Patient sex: M
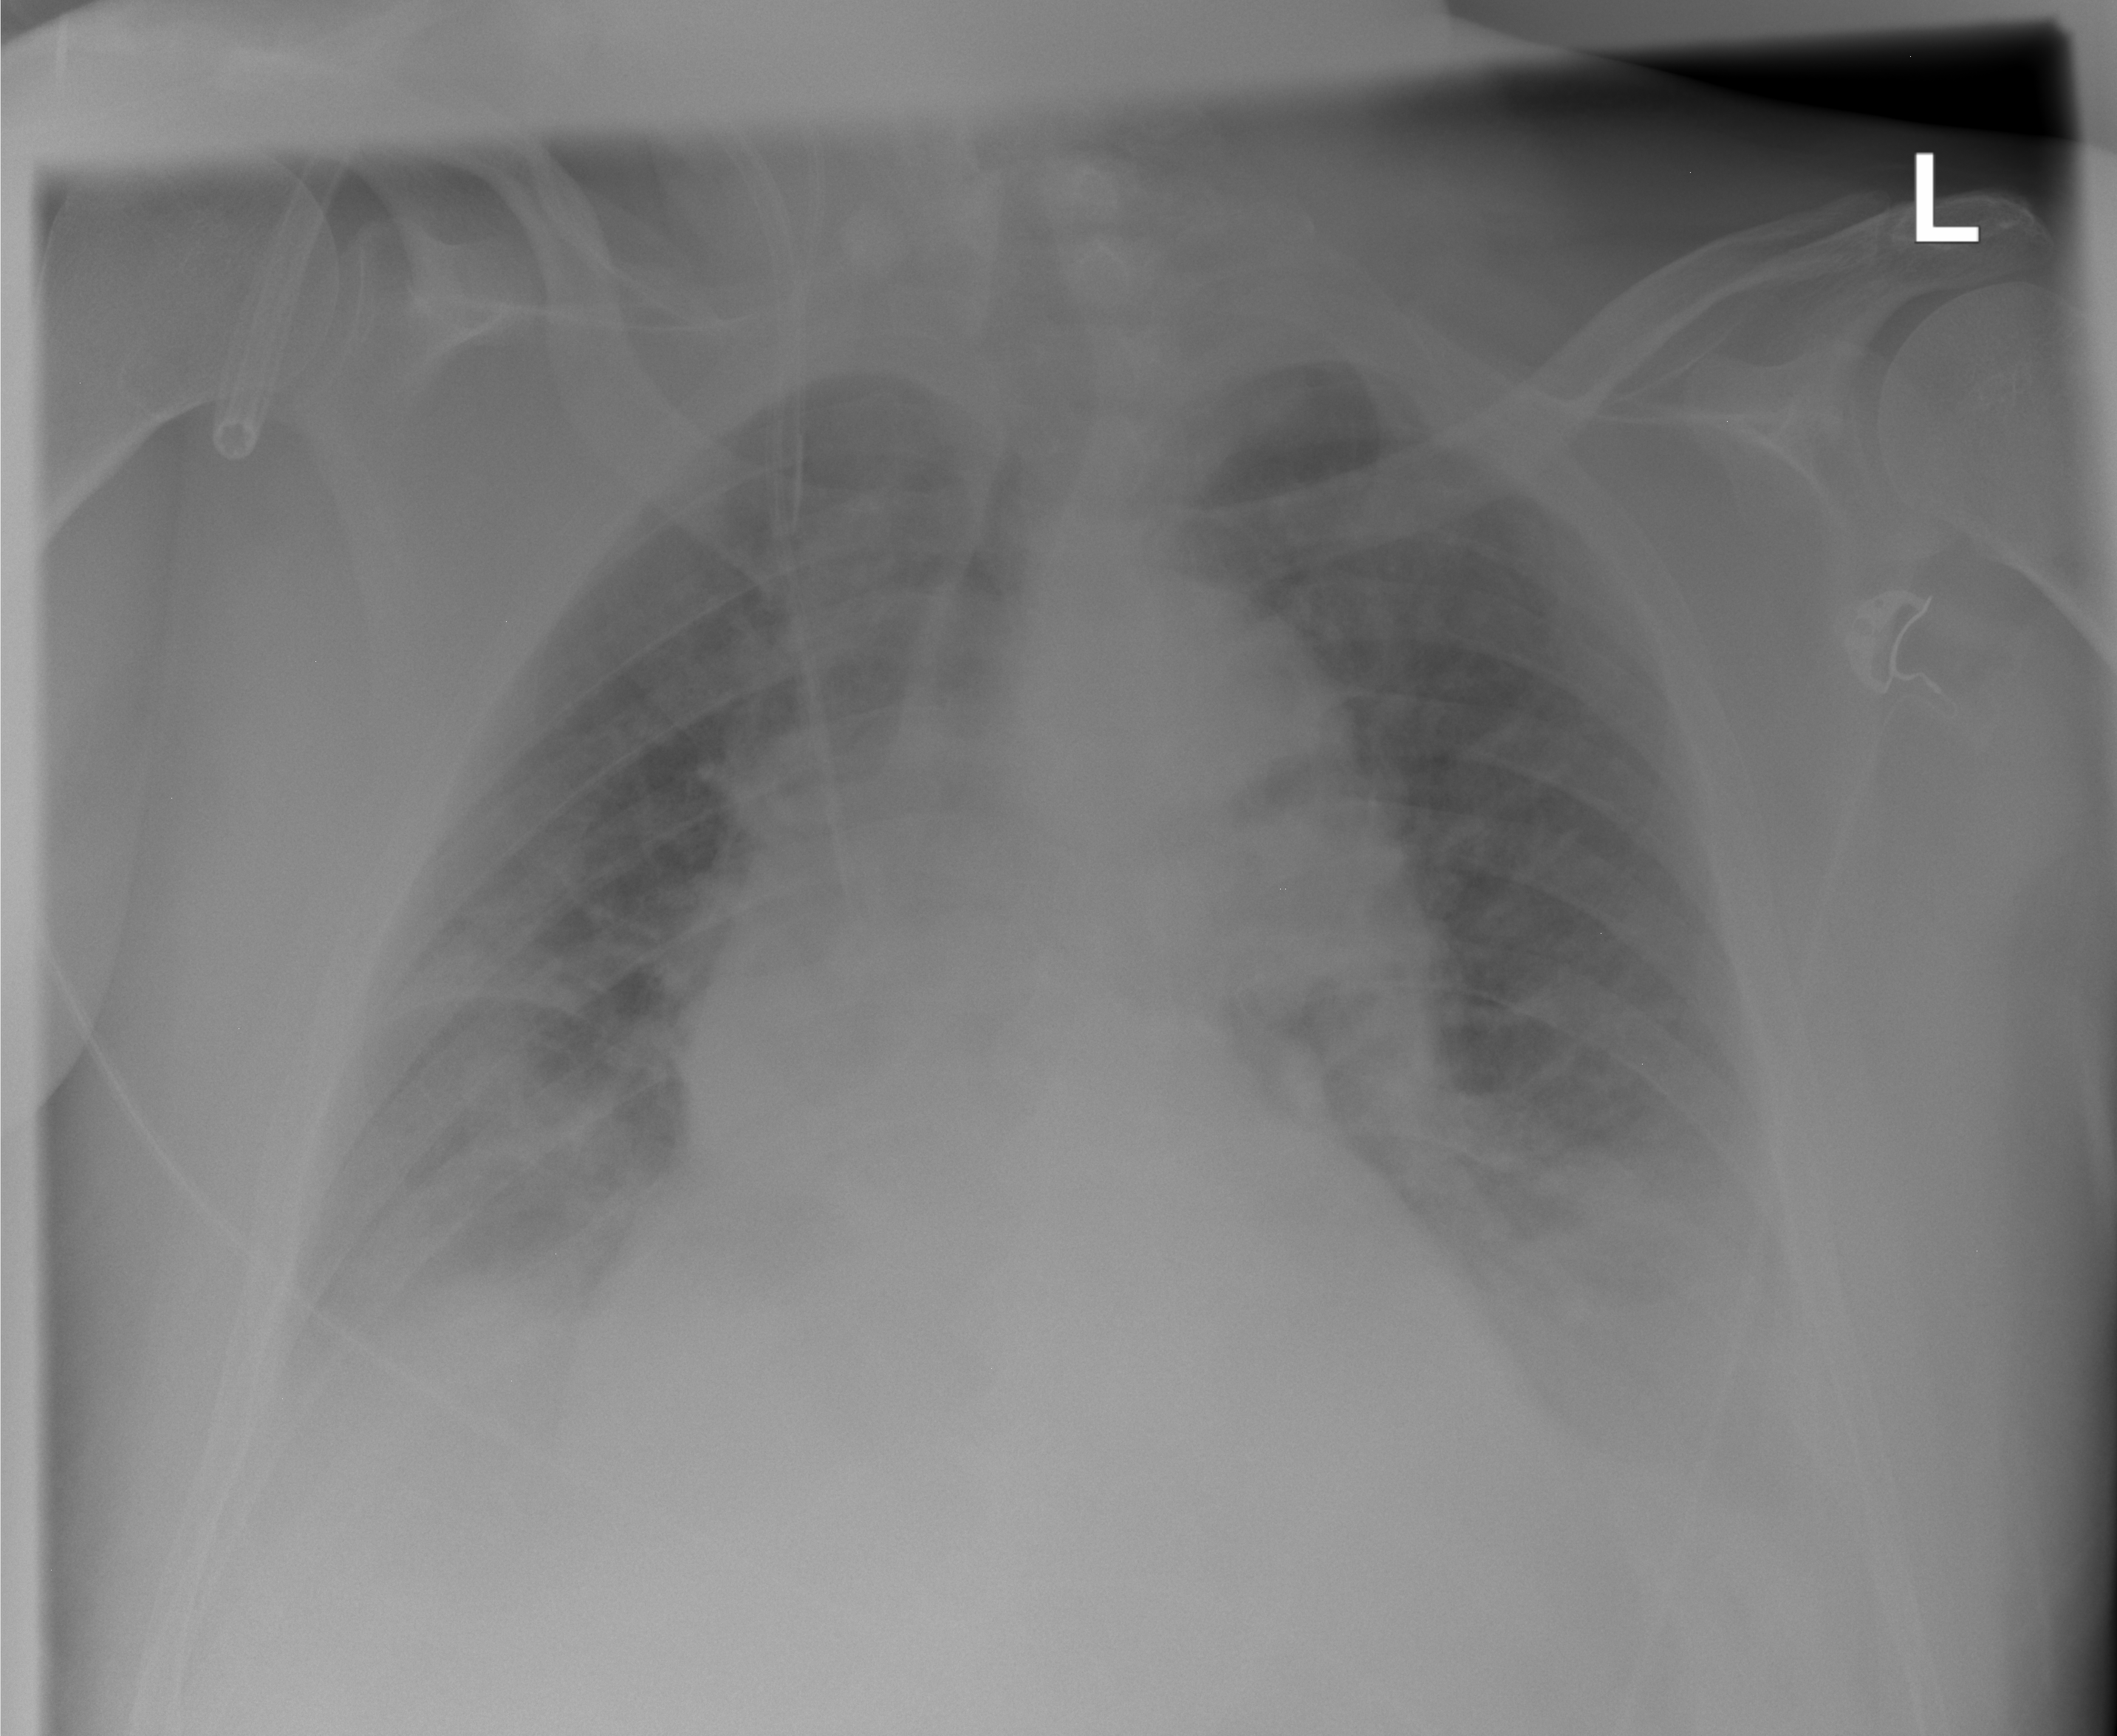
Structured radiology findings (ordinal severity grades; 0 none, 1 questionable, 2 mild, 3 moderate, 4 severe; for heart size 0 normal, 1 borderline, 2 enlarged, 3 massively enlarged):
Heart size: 0
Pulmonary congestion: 2
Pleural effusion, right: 2
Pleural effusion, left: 2
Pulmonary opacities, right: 0
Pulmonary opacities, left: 0
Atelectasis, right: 2
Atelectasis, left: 2